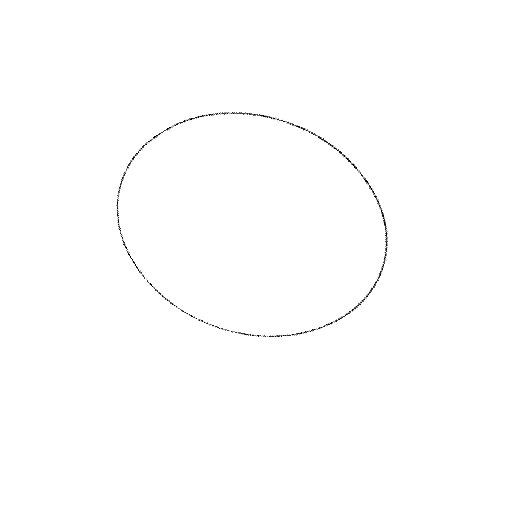
Crossing number: 0